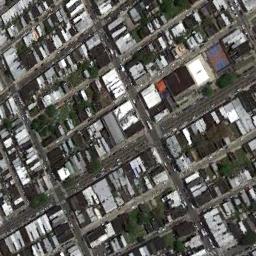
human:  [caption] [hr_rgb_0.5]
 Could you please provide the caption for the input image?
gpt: There are several cars running on the road beside the residential area .

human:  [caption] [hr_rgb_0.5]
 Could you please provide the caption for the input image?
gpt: The dense residential is next to the road with some cars .

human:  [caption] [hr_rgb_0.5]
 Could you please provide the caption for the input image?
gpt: A dense residential area has lots of houses next to each other while some roads go through the residential area .

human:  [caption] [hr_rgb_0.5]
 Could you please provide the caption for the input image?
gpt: There are many roads and neatly arranged houses and trees and large lawns in densely populated areas .

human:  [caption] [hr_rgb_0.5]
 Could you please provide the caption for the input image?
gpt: There are many white buildings on dense residential area .